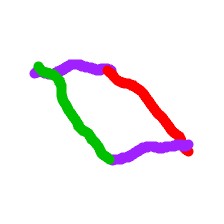
Shape: parallelogram